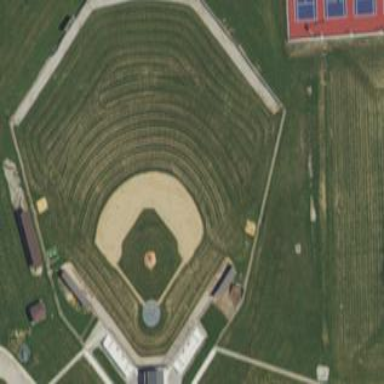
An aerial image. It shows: Baseball pitch for leisure land.